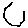
Label: hexagon